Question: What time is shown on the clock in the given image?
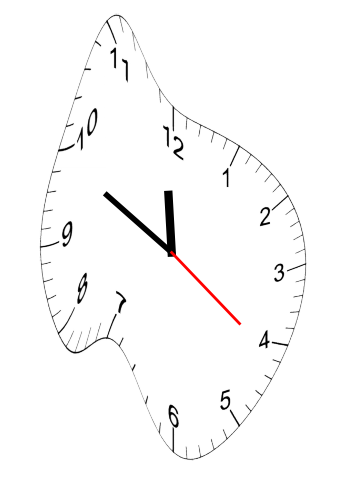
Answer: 11:49:21